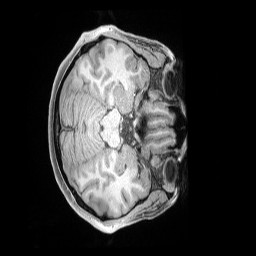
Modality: T1w
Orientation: axial
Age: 36
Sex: female
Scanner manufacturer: siemens
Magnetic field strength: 3 T
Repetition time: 2 s
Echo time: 0.00211 s